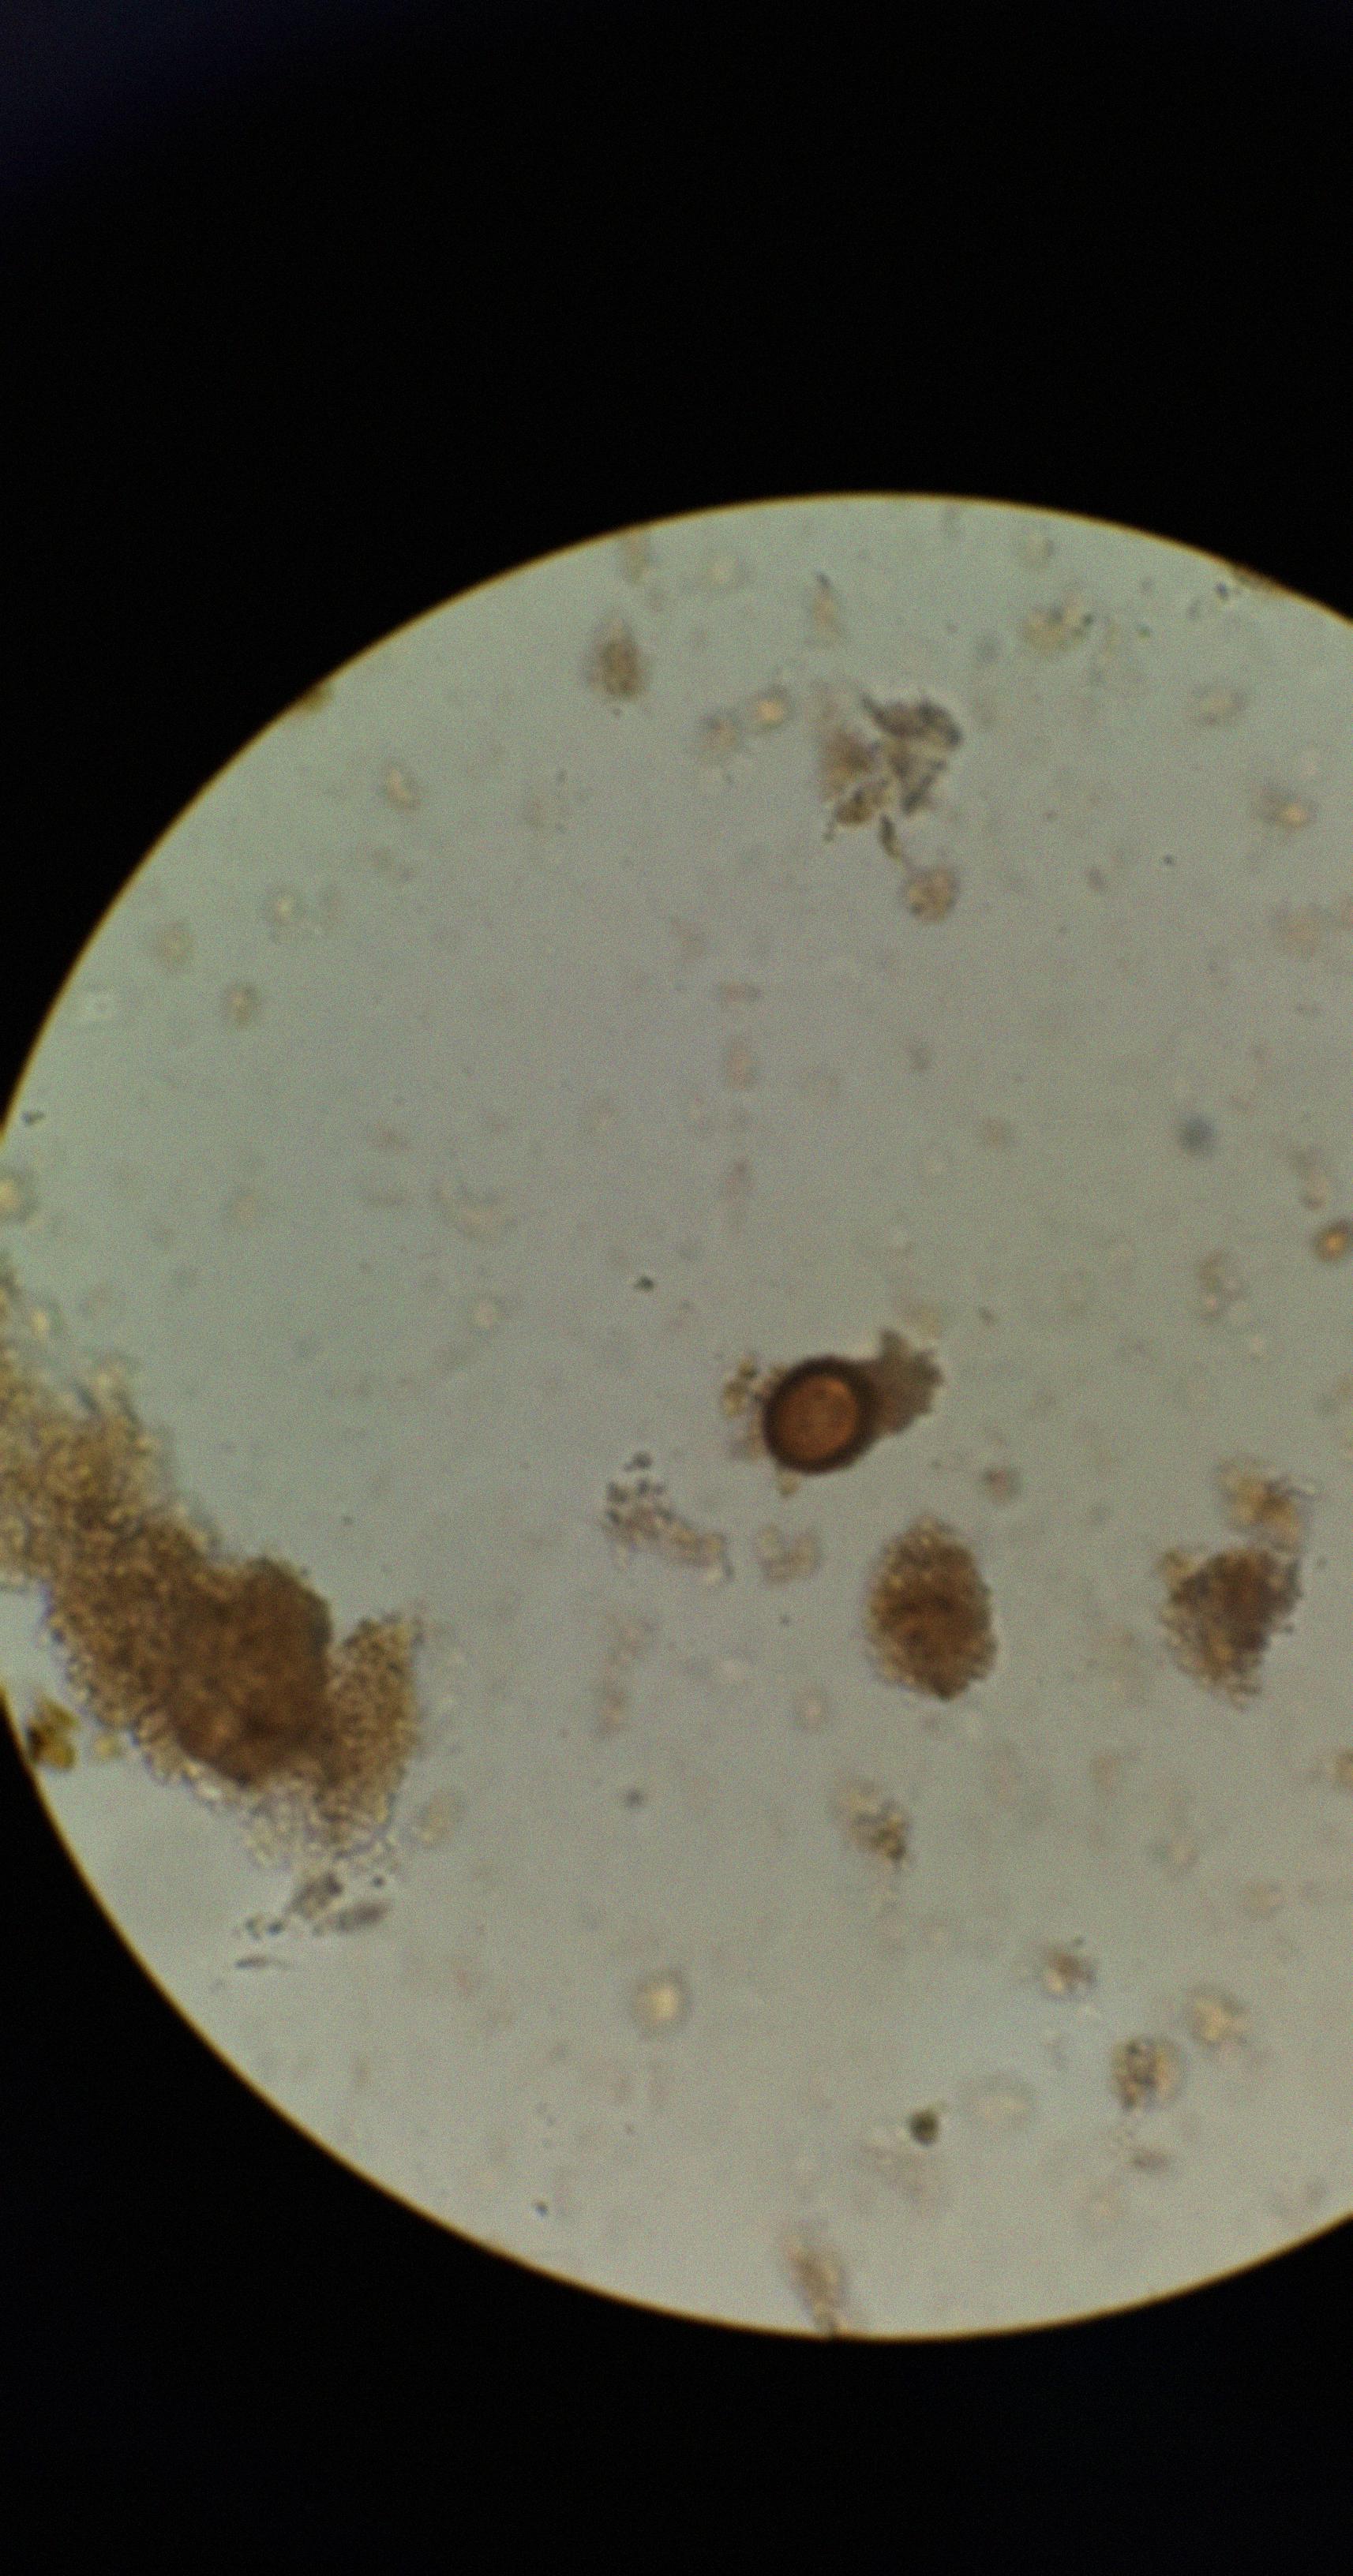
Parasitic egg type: Taenia spp. egg